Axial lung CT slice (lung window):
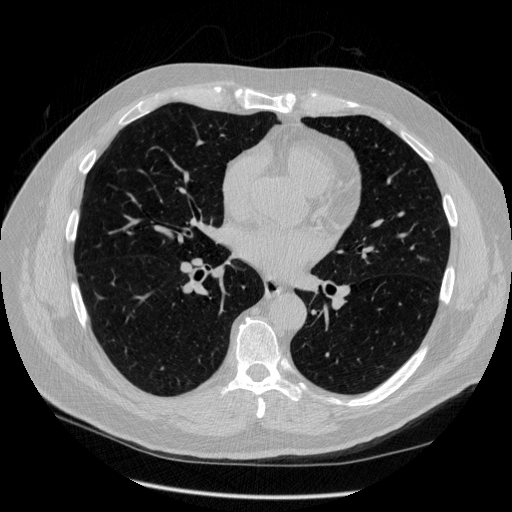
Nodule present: no